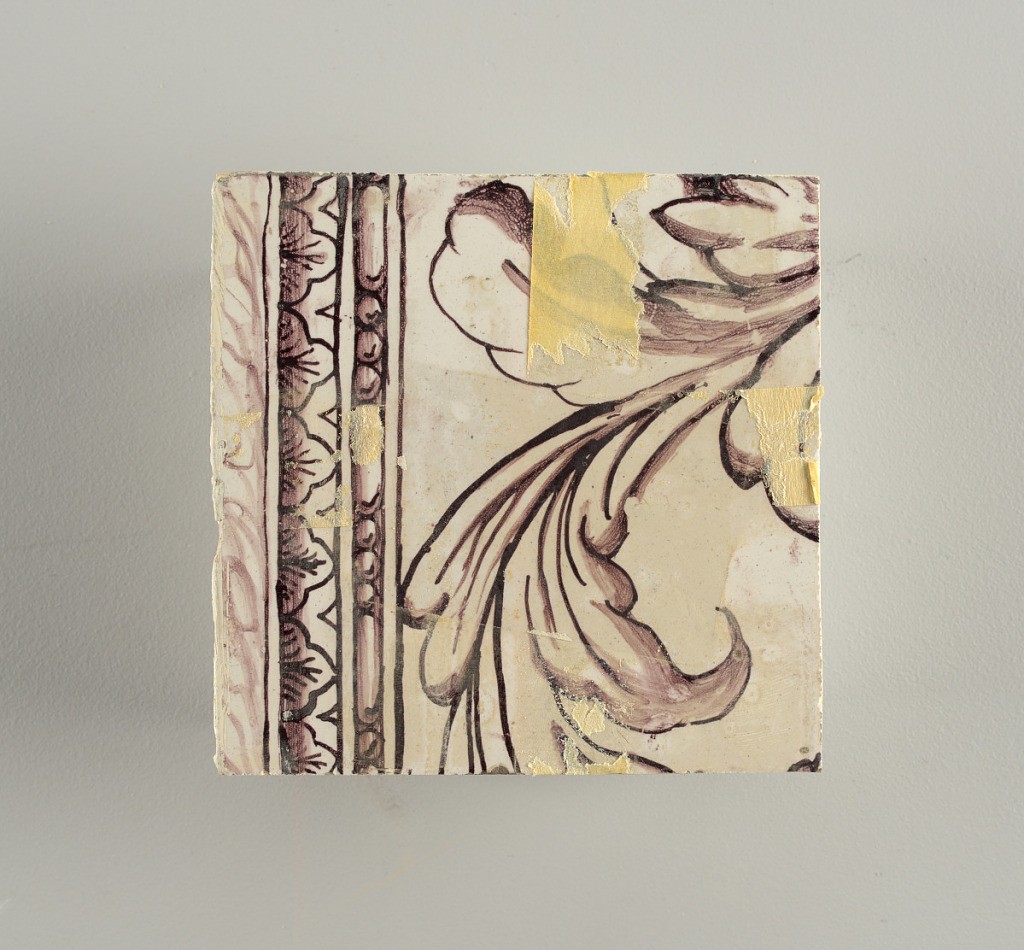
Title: Wall facing
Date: ca. 1725
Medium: tin-glazed earthenware, underglaze
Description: Two vertical rectangles, twenty-three tiles high.  A) Nine tiles wide at top; seven tiles wide at bottom.  B) Ten and one-half tiles wide.

Arabesque design of foliage.  A) with centered figure of Justice under a canopy.  B) with centered urn.